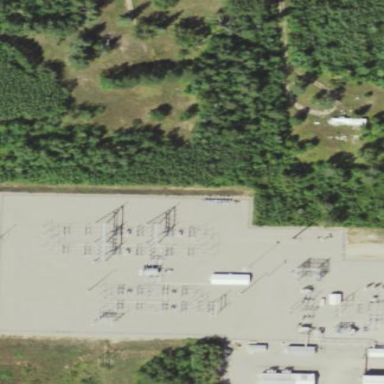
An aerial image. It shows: Power substation surrounded by fence.